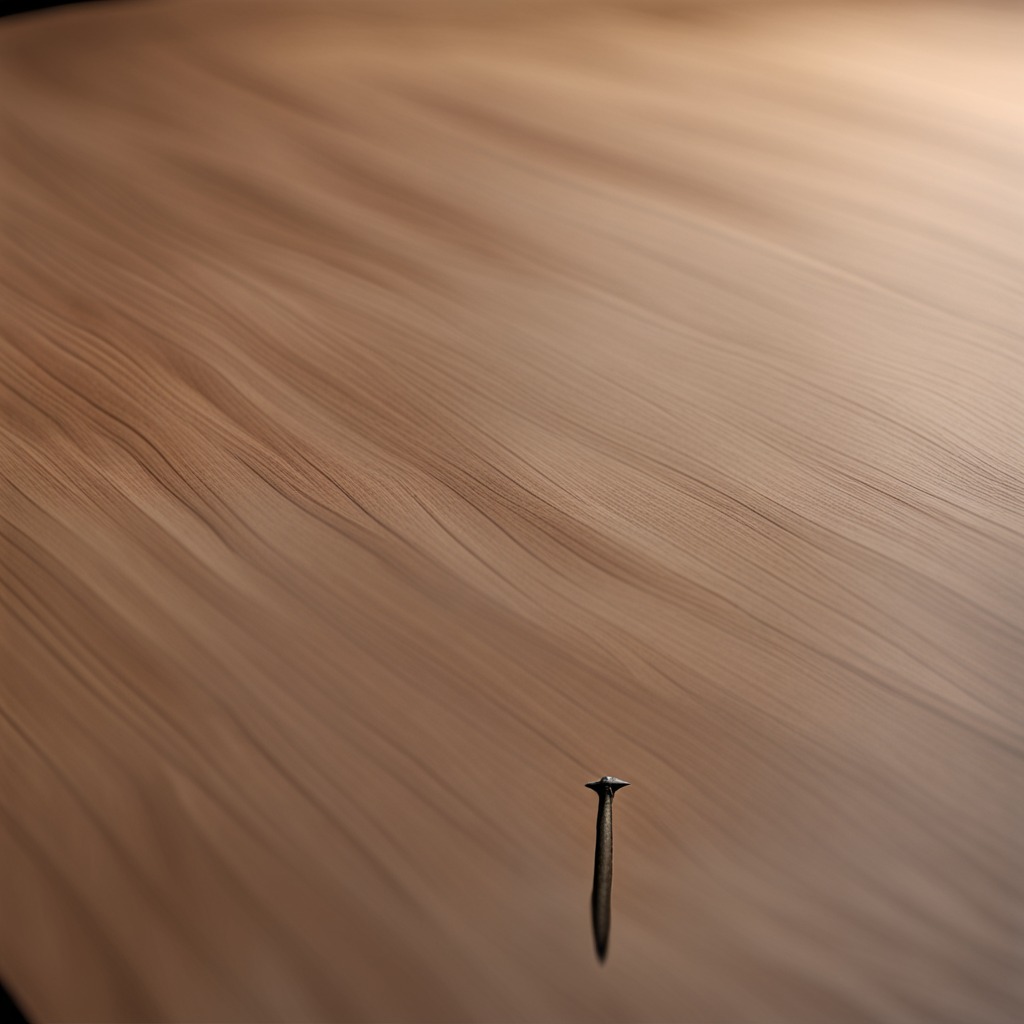
An iron nail is lying on the wooden table.